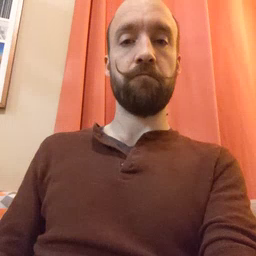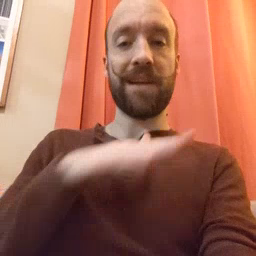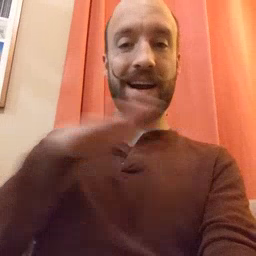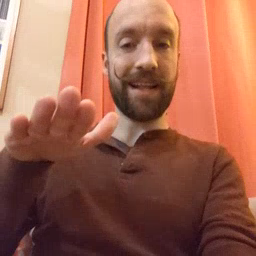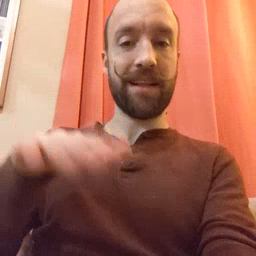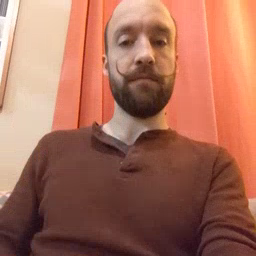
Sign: clean